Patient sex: M
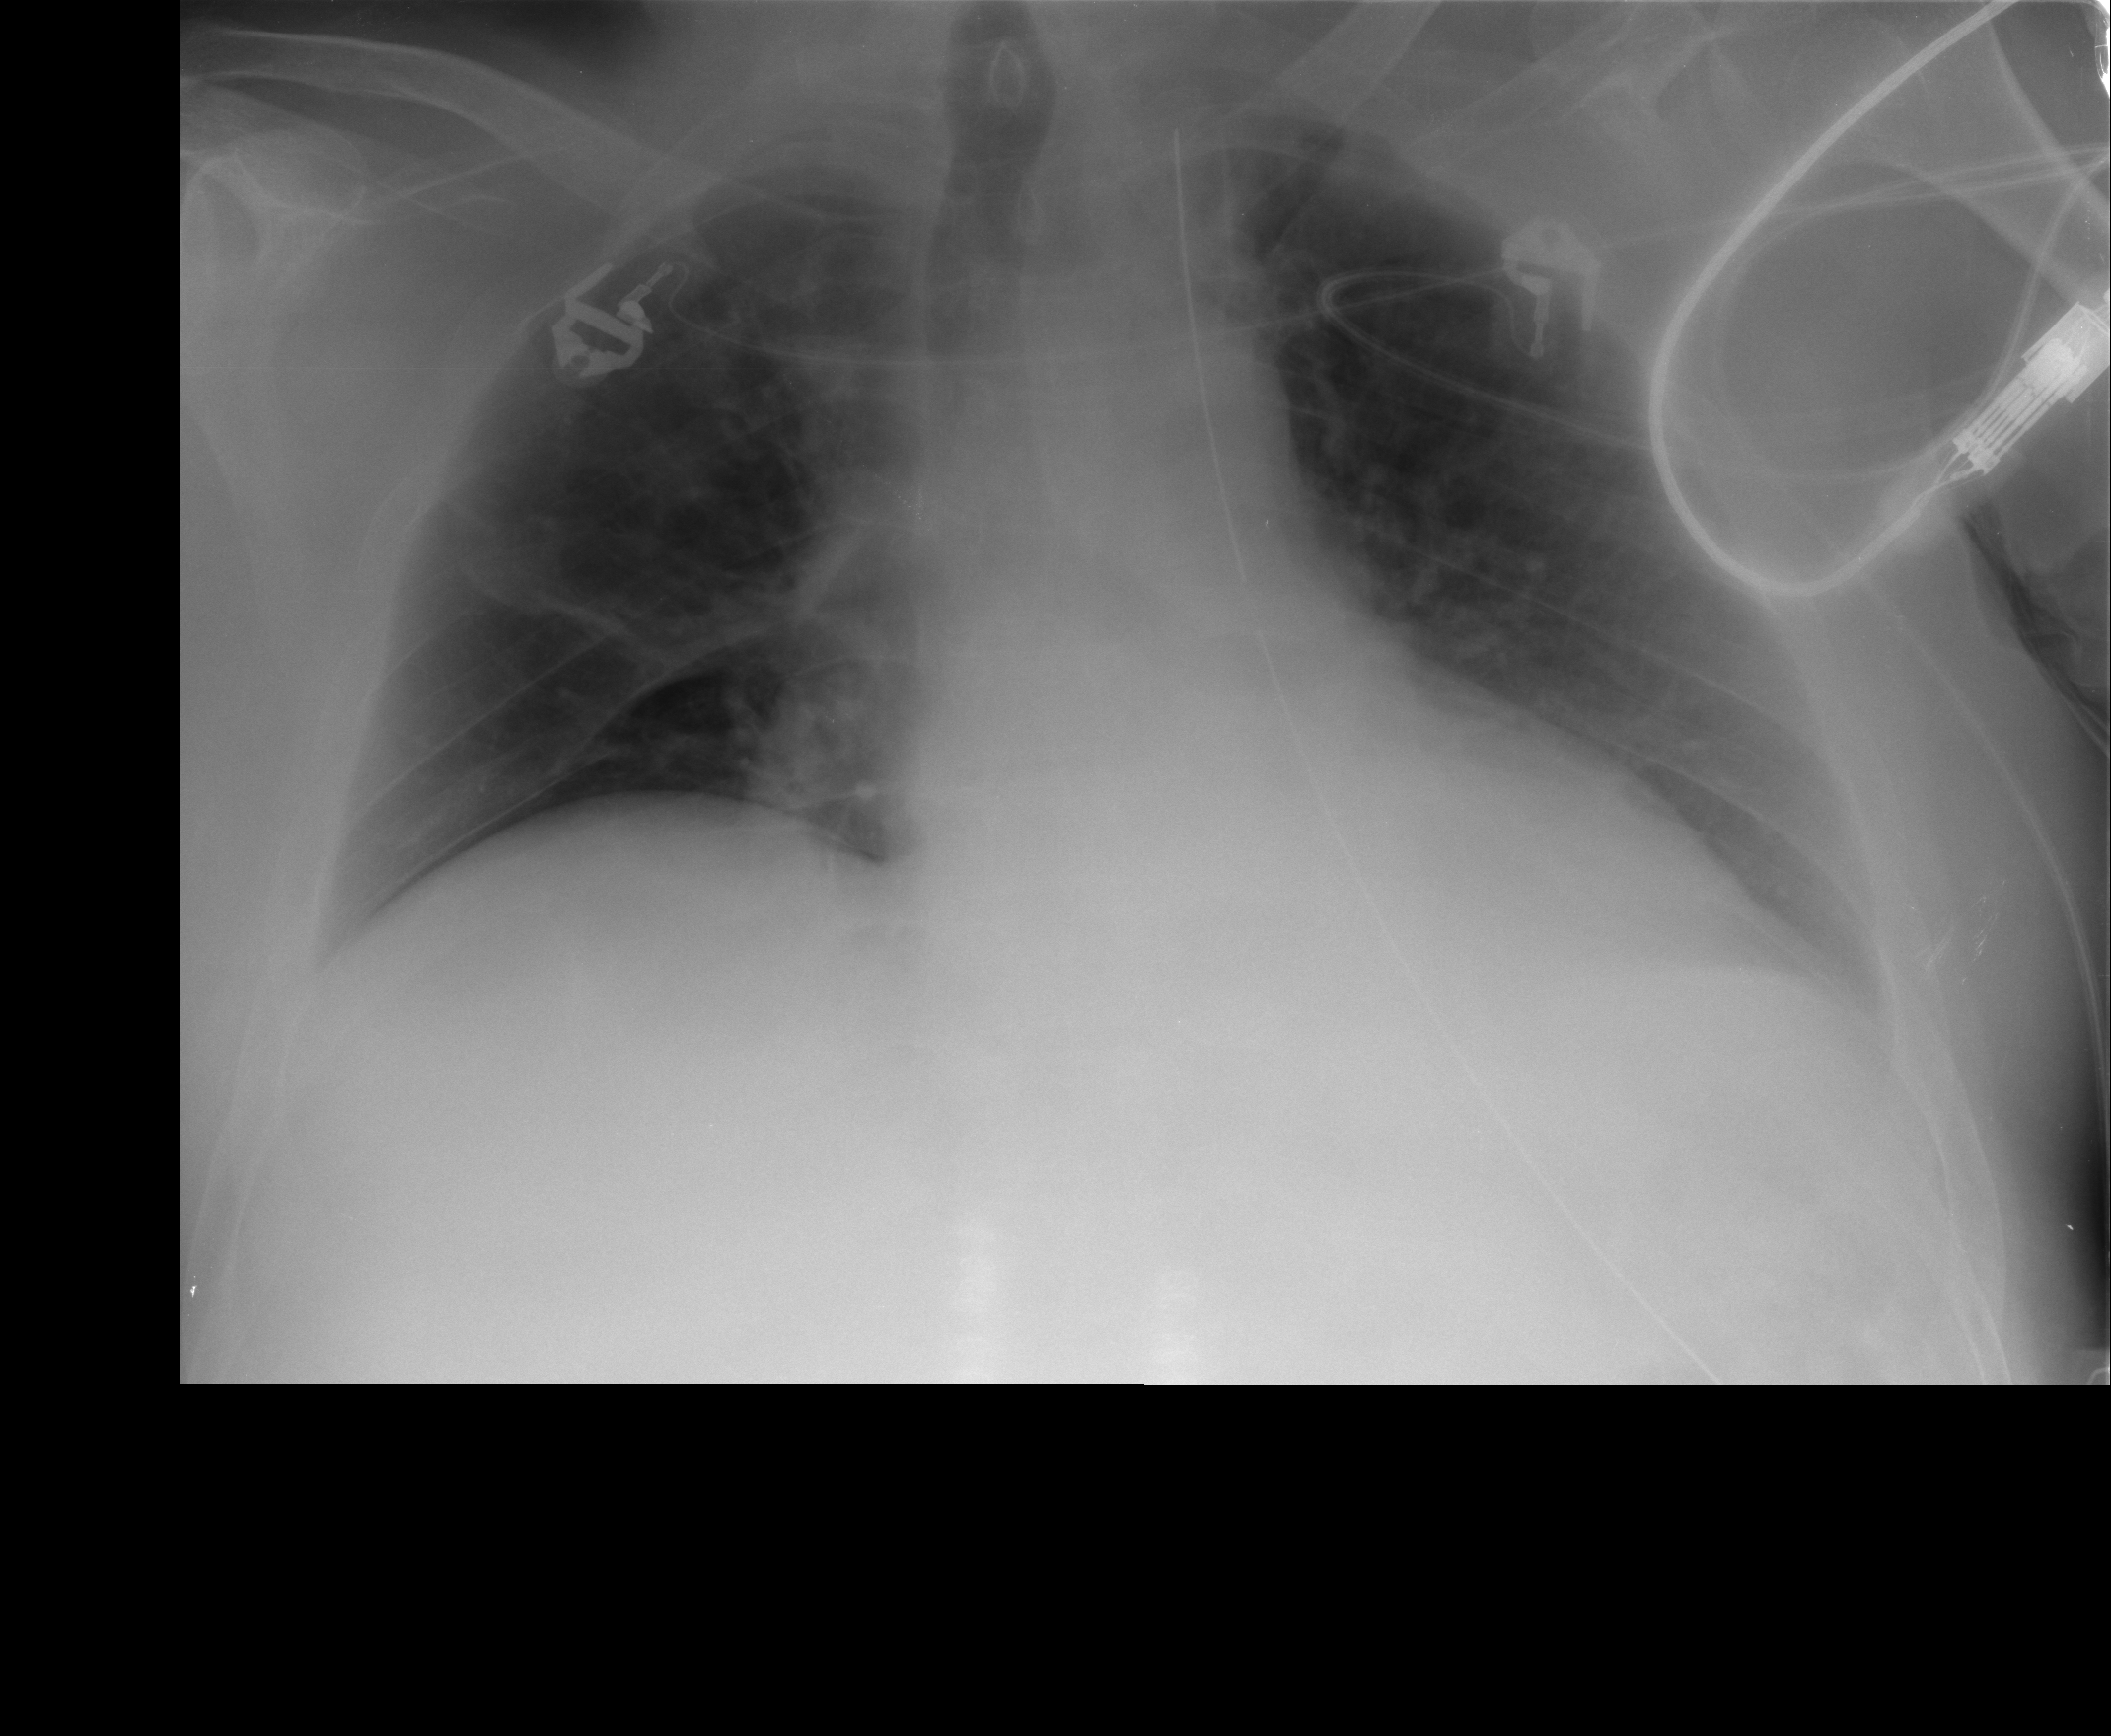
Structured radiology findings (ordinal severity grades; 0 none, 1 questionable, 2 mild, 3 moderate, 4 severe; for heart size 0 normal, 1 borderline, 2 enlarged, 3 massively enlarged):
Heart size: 0
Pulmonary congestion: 0
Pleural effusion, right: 0
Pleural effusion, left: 0
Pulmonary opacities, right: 0
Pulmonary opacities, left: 0
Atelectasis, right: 2
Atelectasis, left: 0